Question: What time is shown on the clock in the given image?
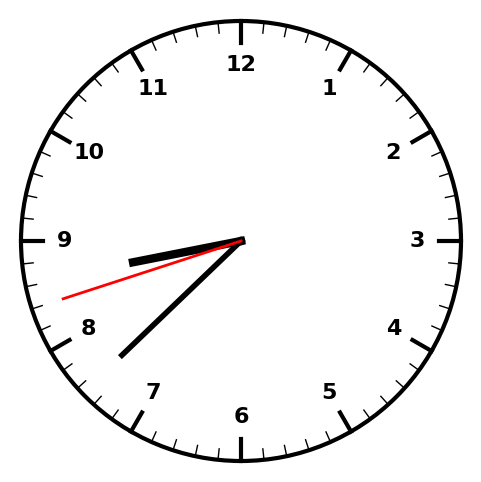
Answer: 08:37:42